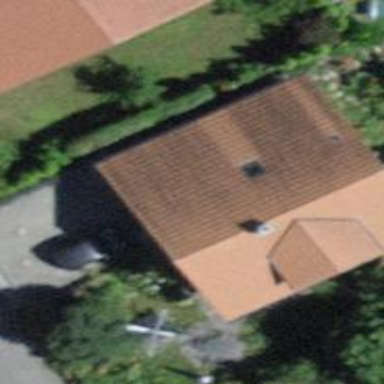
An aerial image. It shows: Residential building.